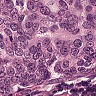
Metastatic tissue present: yes